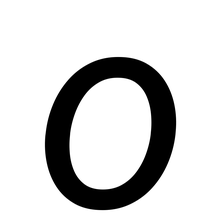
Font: Roboto-Italic_Italic